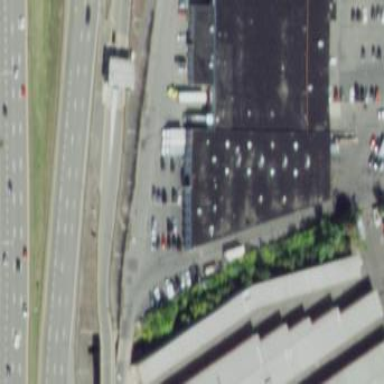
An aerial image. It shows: Industrial building.